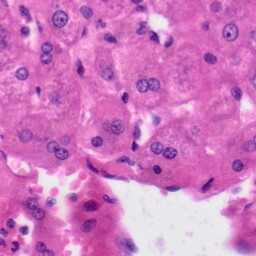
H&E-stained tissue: Liver